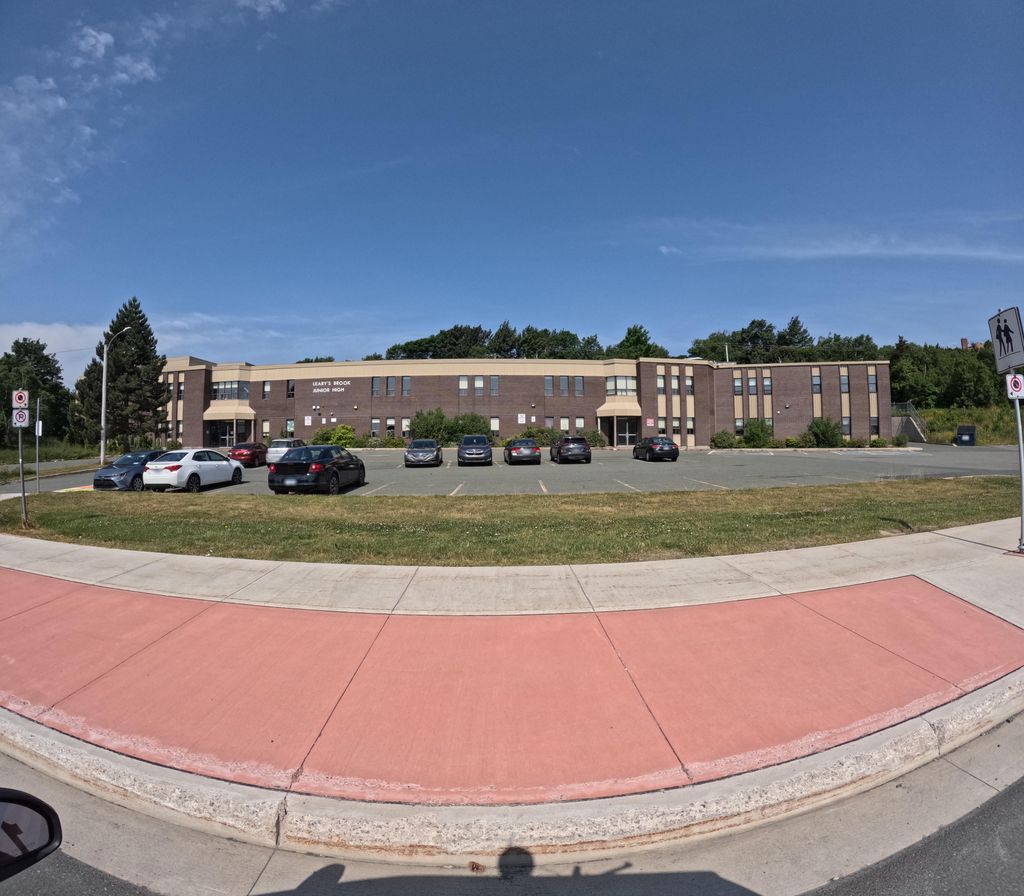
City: st_johns